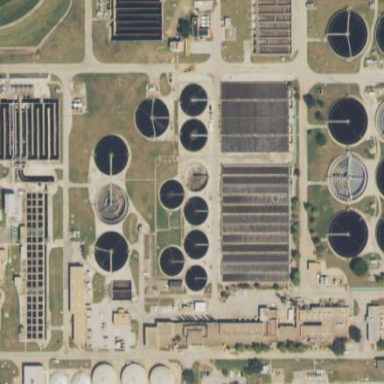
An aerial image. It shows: Wastewater plant.